Question: I am trying to change gridView column number. I call 'setNumColumn()' and 'invalidateViews()' to update the view.
However, the grid's cell width will not change dynamically. I set the 'stretchMode="columnWidth"', but it didn't work.

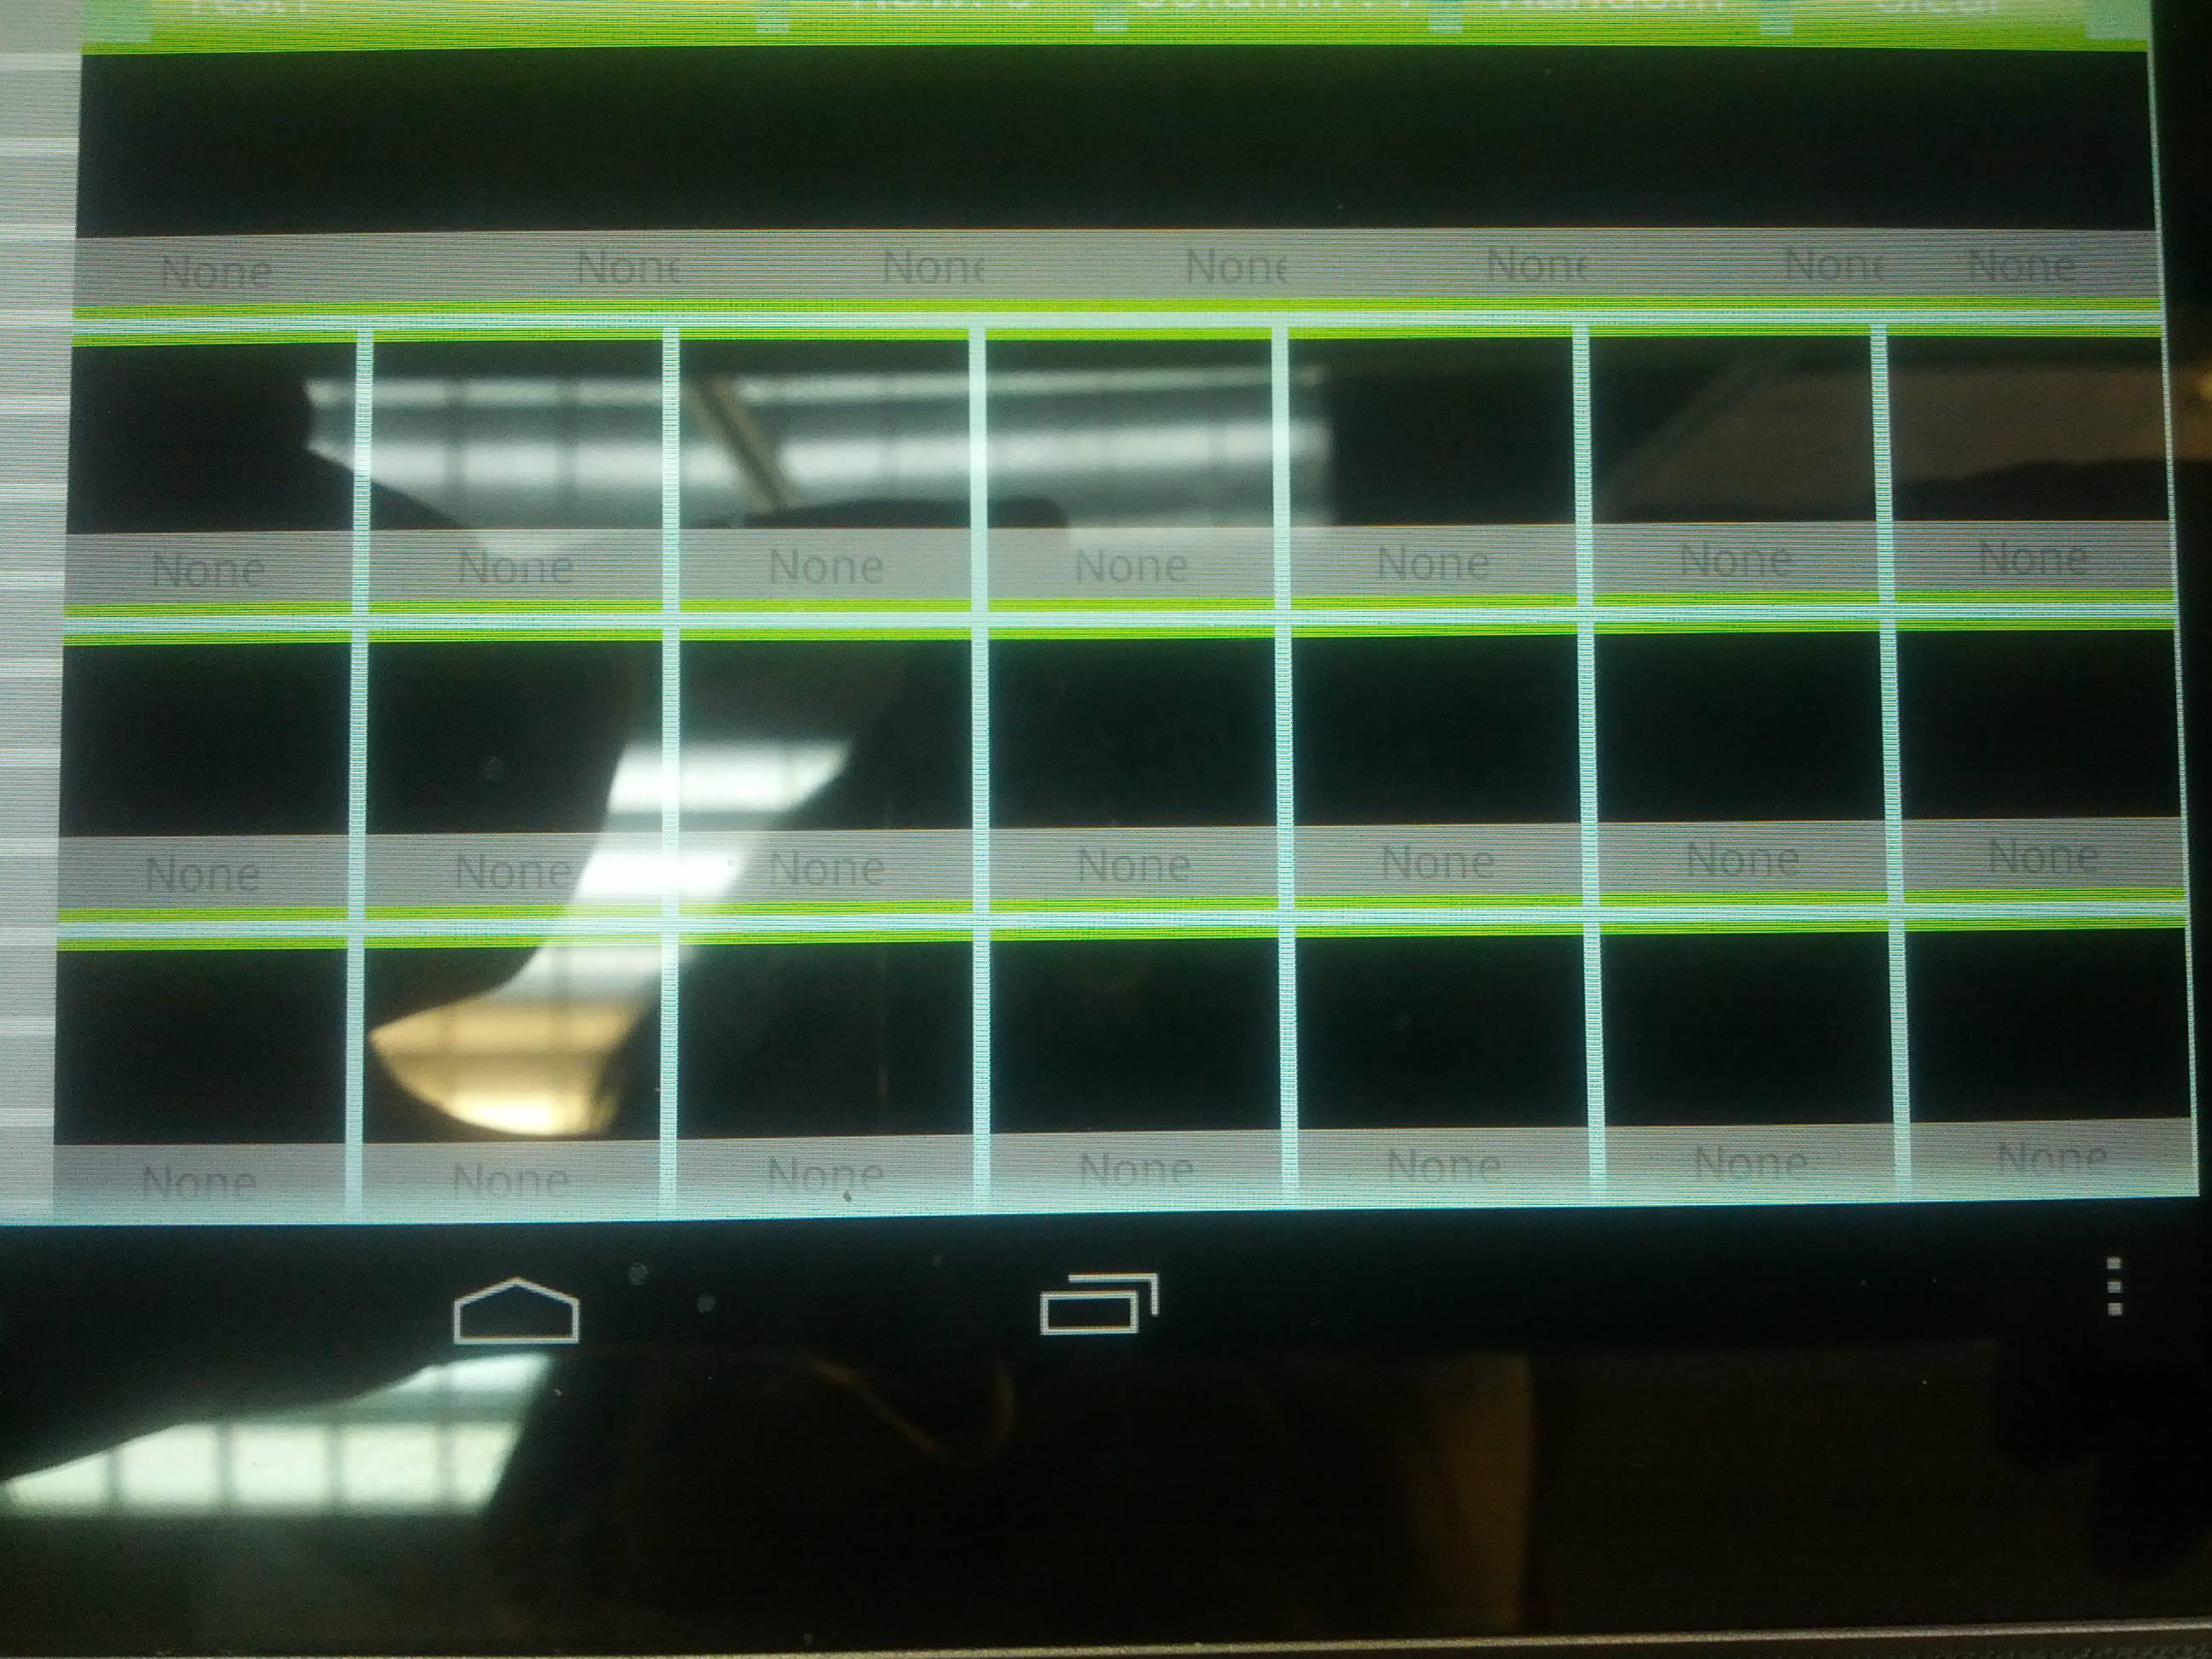
Answer: Problem Solved:
The child view in the grid view do not re-calculate its layout when the grid view changes the column on runtime.
In your BaseAdapter, you should call forceLayout() to calculate its layout.
'''
@Override
public View getView(final int position, View convertView,
ViewGroup parent) {
if (null == convertView) {
convertView = mInflater.inflate(
R.layout.mnm_customer_user_thumbnail, null);
control.txtUserName = (TextView) convertView
.findViewById(R.id.mnmTxtStudentName);
control.image = (ImageView) convertView
.findViewById(R.id.mnmImageStudent);
control.imageCheckBox = (ImageView) convertView
.findViewById(R.id.mnmImageCheckBox);
control.mnmOuterBounder = (RelativeLayout) convertView
.findViewById(R.id.mnmOuterBound);
convertView.setTag(control);
} else {
convertView.forceLayout();
}
...
...
...
...
'''
Thanks